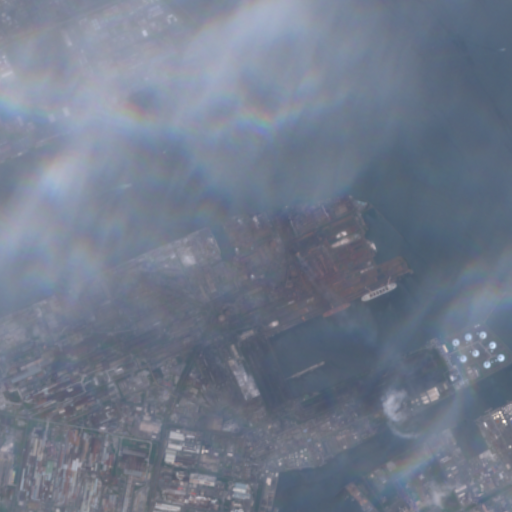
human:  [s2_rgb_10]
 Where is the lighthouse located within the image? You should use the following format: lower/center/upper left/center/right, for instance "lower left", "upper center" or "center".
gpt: The lighthouse is located in the upper center of the image.
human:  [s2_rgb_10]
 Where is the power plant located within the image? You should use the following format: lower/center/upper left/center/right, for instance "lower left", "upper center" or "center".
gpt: The power plant is located in the lower right of the image.
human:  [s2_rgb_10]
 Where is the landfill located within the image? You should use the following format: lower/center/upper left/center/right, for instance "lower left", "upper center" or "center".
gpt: There is no landfill in the image.